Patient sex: M
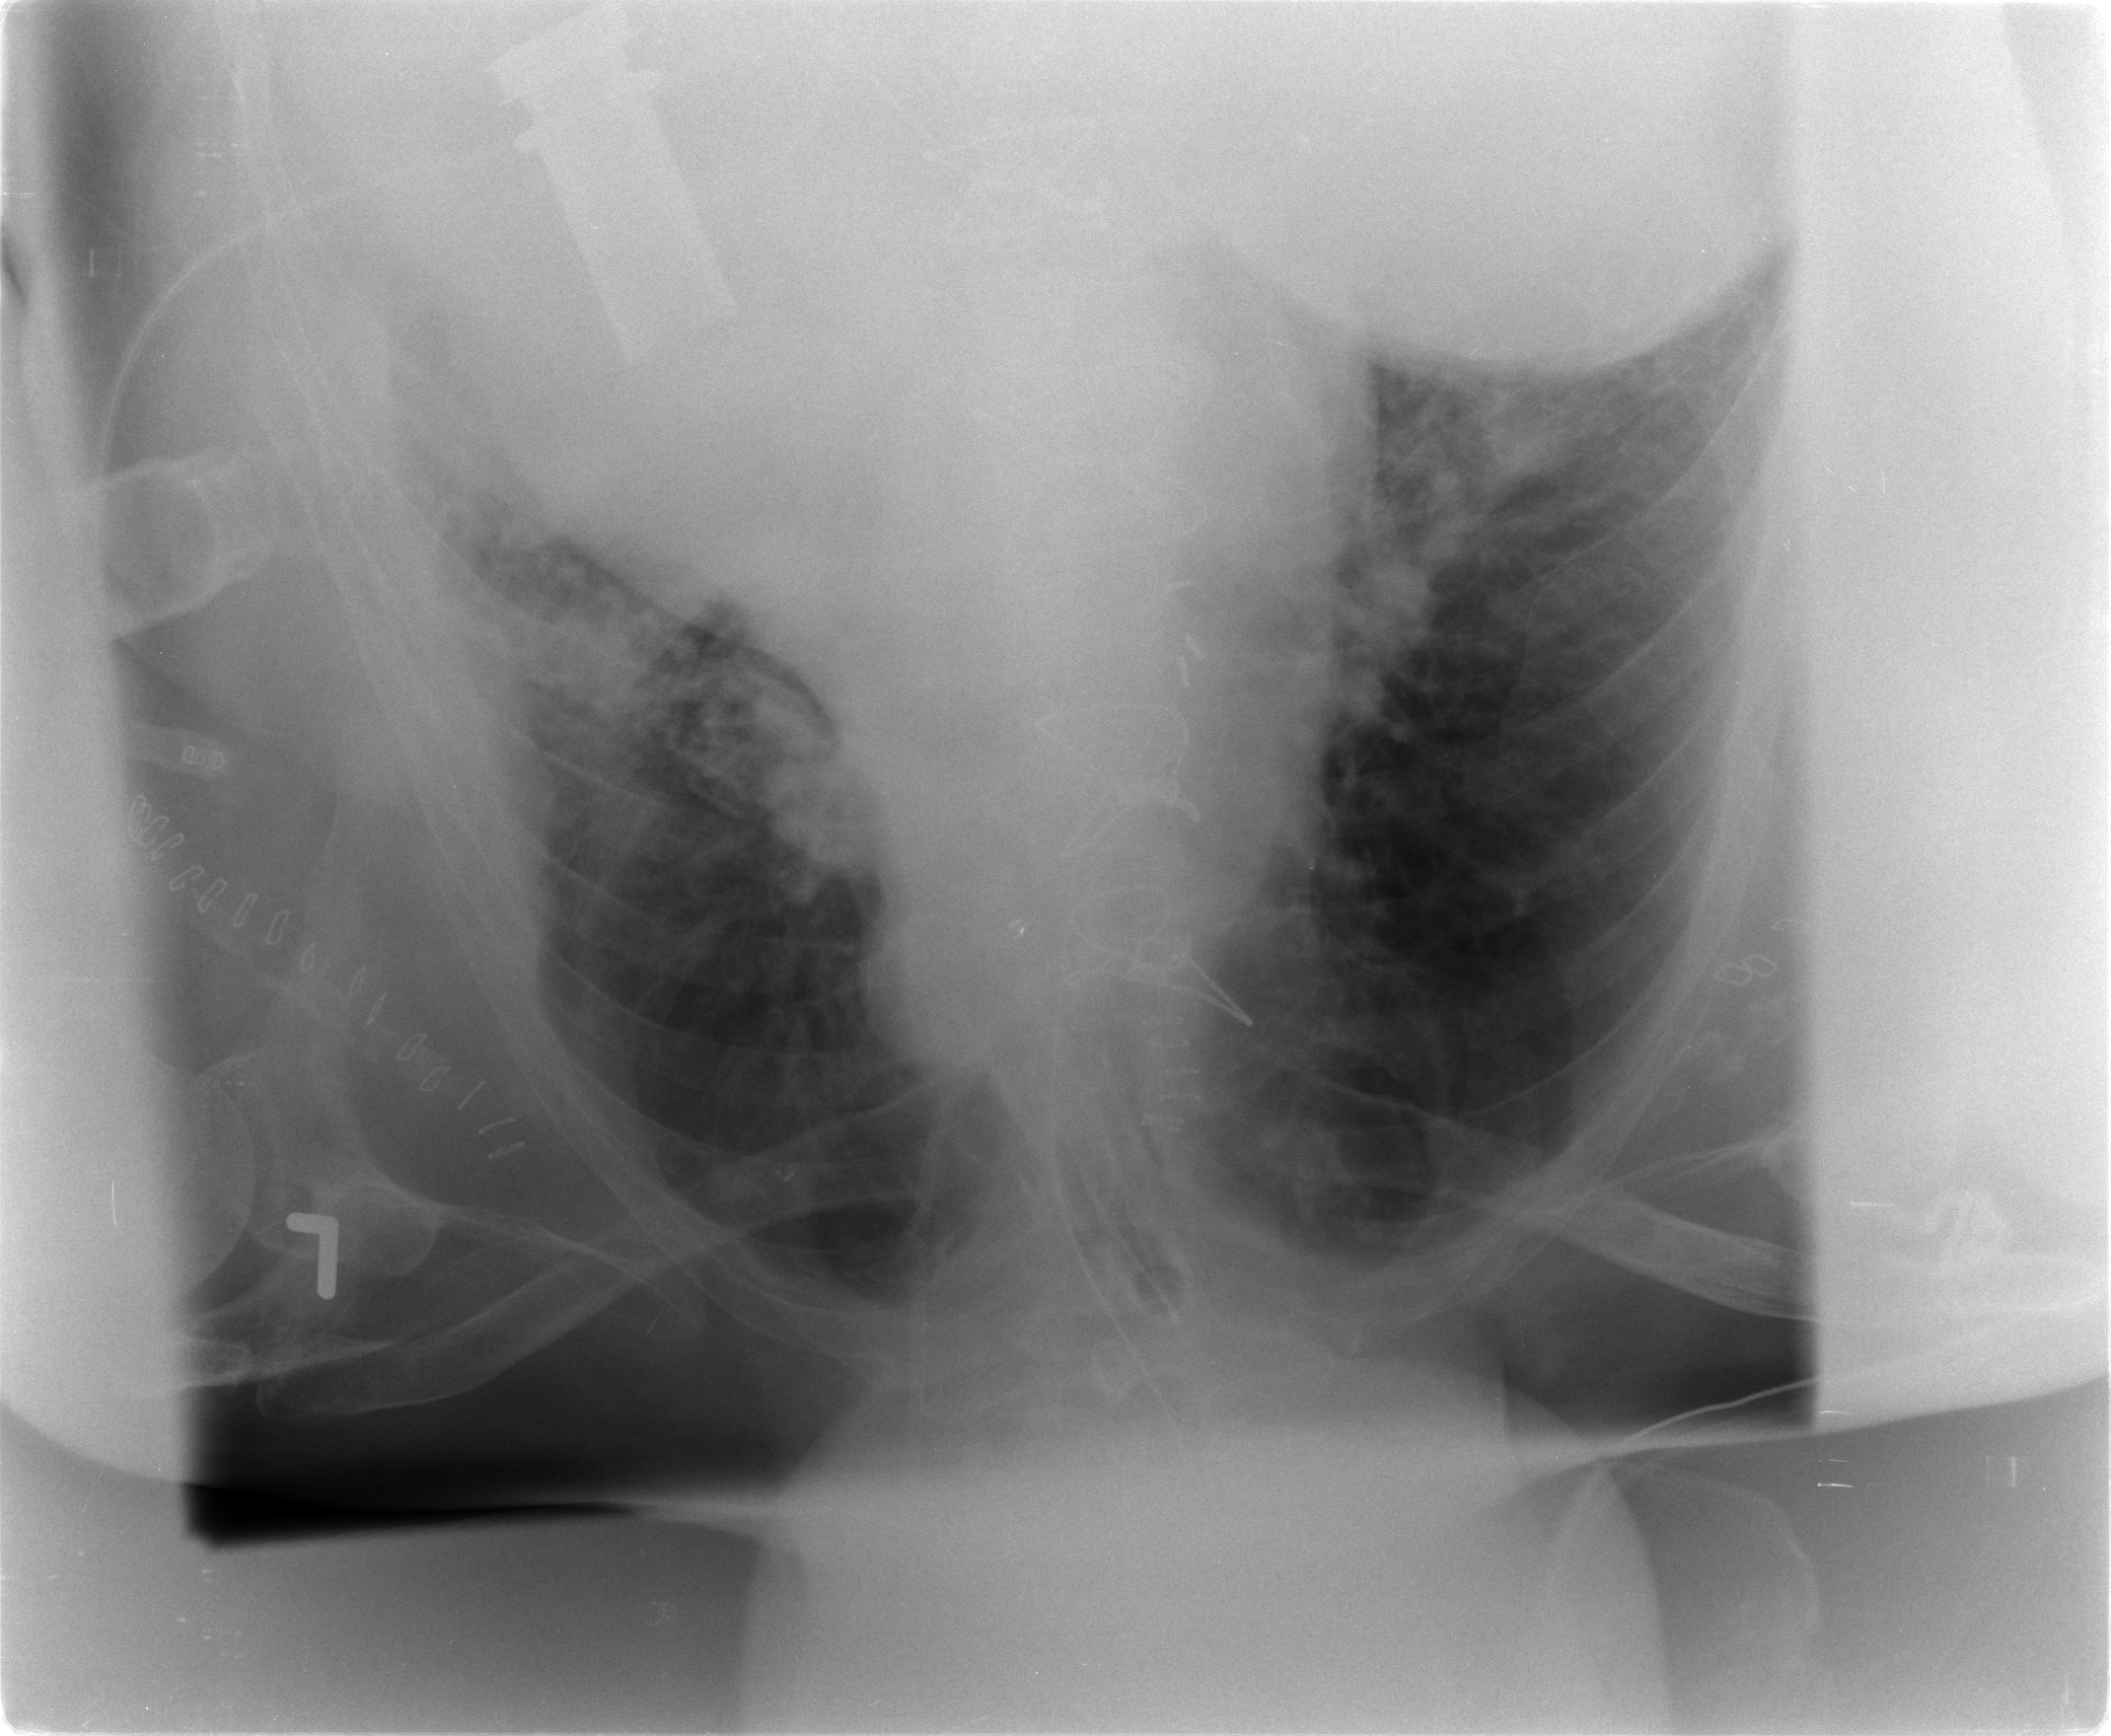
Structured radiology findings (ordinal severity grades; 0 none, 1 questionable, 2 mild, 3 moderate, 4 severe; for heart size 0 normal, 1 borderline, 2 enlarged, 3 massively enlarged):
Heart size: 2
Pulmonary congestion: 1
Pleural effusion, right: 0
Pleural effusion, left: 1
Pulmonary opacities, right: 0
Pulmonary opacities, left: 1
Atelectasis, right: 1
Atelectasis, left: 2